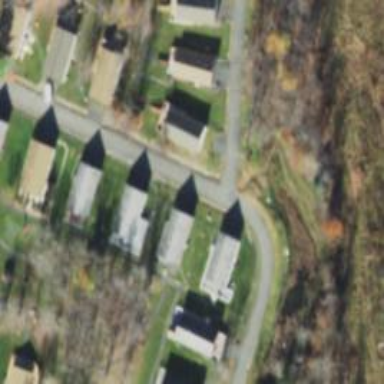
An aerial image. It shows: Residential road.